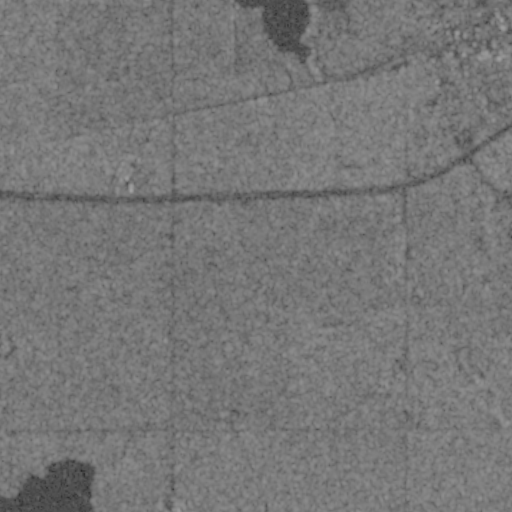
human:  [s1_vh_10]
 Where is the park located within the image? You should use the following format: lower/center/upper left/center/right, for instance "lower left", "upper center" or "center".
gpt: The park is located in the upper right of the image.
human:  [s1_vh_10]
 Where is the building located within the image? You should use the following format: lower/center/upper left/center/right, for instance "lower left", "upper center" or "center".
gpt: The building is located in the upper right of the image.
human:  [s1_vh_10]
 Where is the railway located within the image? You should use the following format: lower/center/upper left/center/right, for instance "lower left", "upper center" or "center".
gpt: The railway is located in the upper of the image.
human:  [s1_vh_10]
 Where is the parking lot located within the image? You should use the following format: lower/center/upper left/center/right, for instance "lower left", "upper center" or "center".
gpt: There is no parking lot in the image.

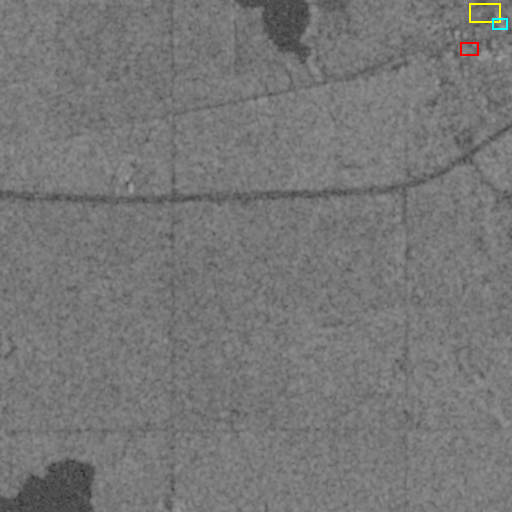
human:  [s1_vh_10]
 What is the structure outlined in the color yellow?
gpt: The structure outlined in yellow is a park.
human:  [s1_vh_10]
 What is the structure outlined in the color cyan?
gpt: The structure outlined in cyan is a building.
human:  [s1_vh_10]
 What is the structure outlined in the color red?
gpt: The structure outlined in red is a building.
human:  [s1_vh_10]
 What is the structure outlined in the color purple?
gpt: There is no purple outline.